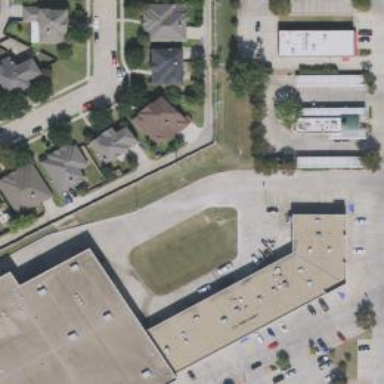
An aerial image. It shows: Retail building.